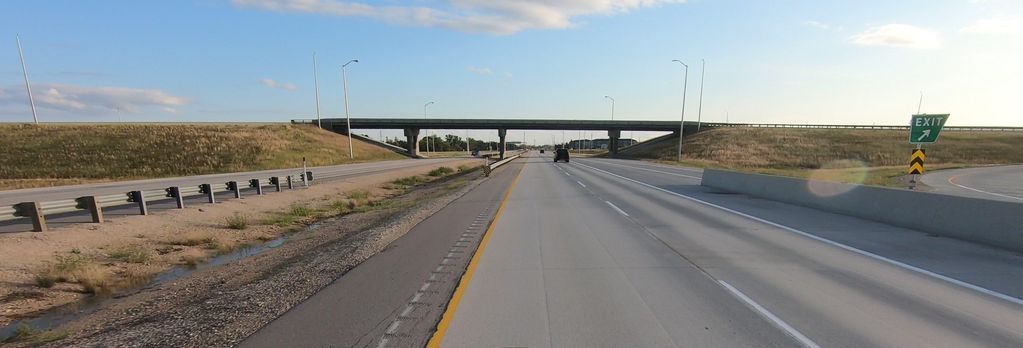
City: winnipeg